Aerial crown-view tile of a tropical tree (Barro Colorado Island, Panama), acquired 20241014:
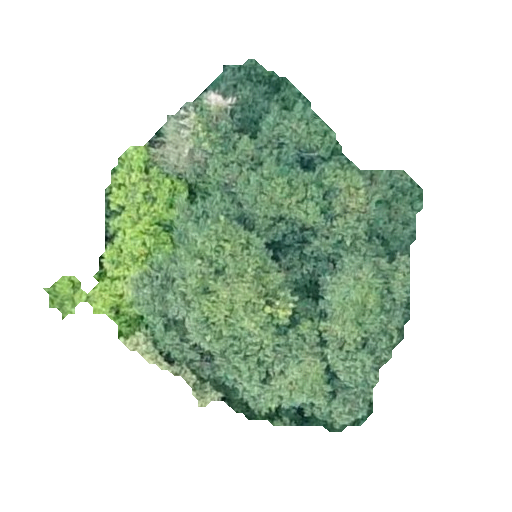
Species: Trichilia tuberculata
GBIF accepted scientific name: Trichilia tuberculata
Crown area: 130.857 m²